Field crop: maize
Growth stage: 1
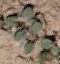
Species: convolvulus